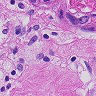
Metastatic tissue present: yes